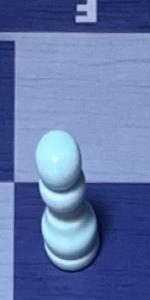
Label: Pawn_White